Field crop: maize
Growth stage: 2
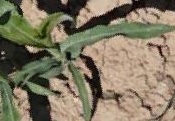
Species: maize